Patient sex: F
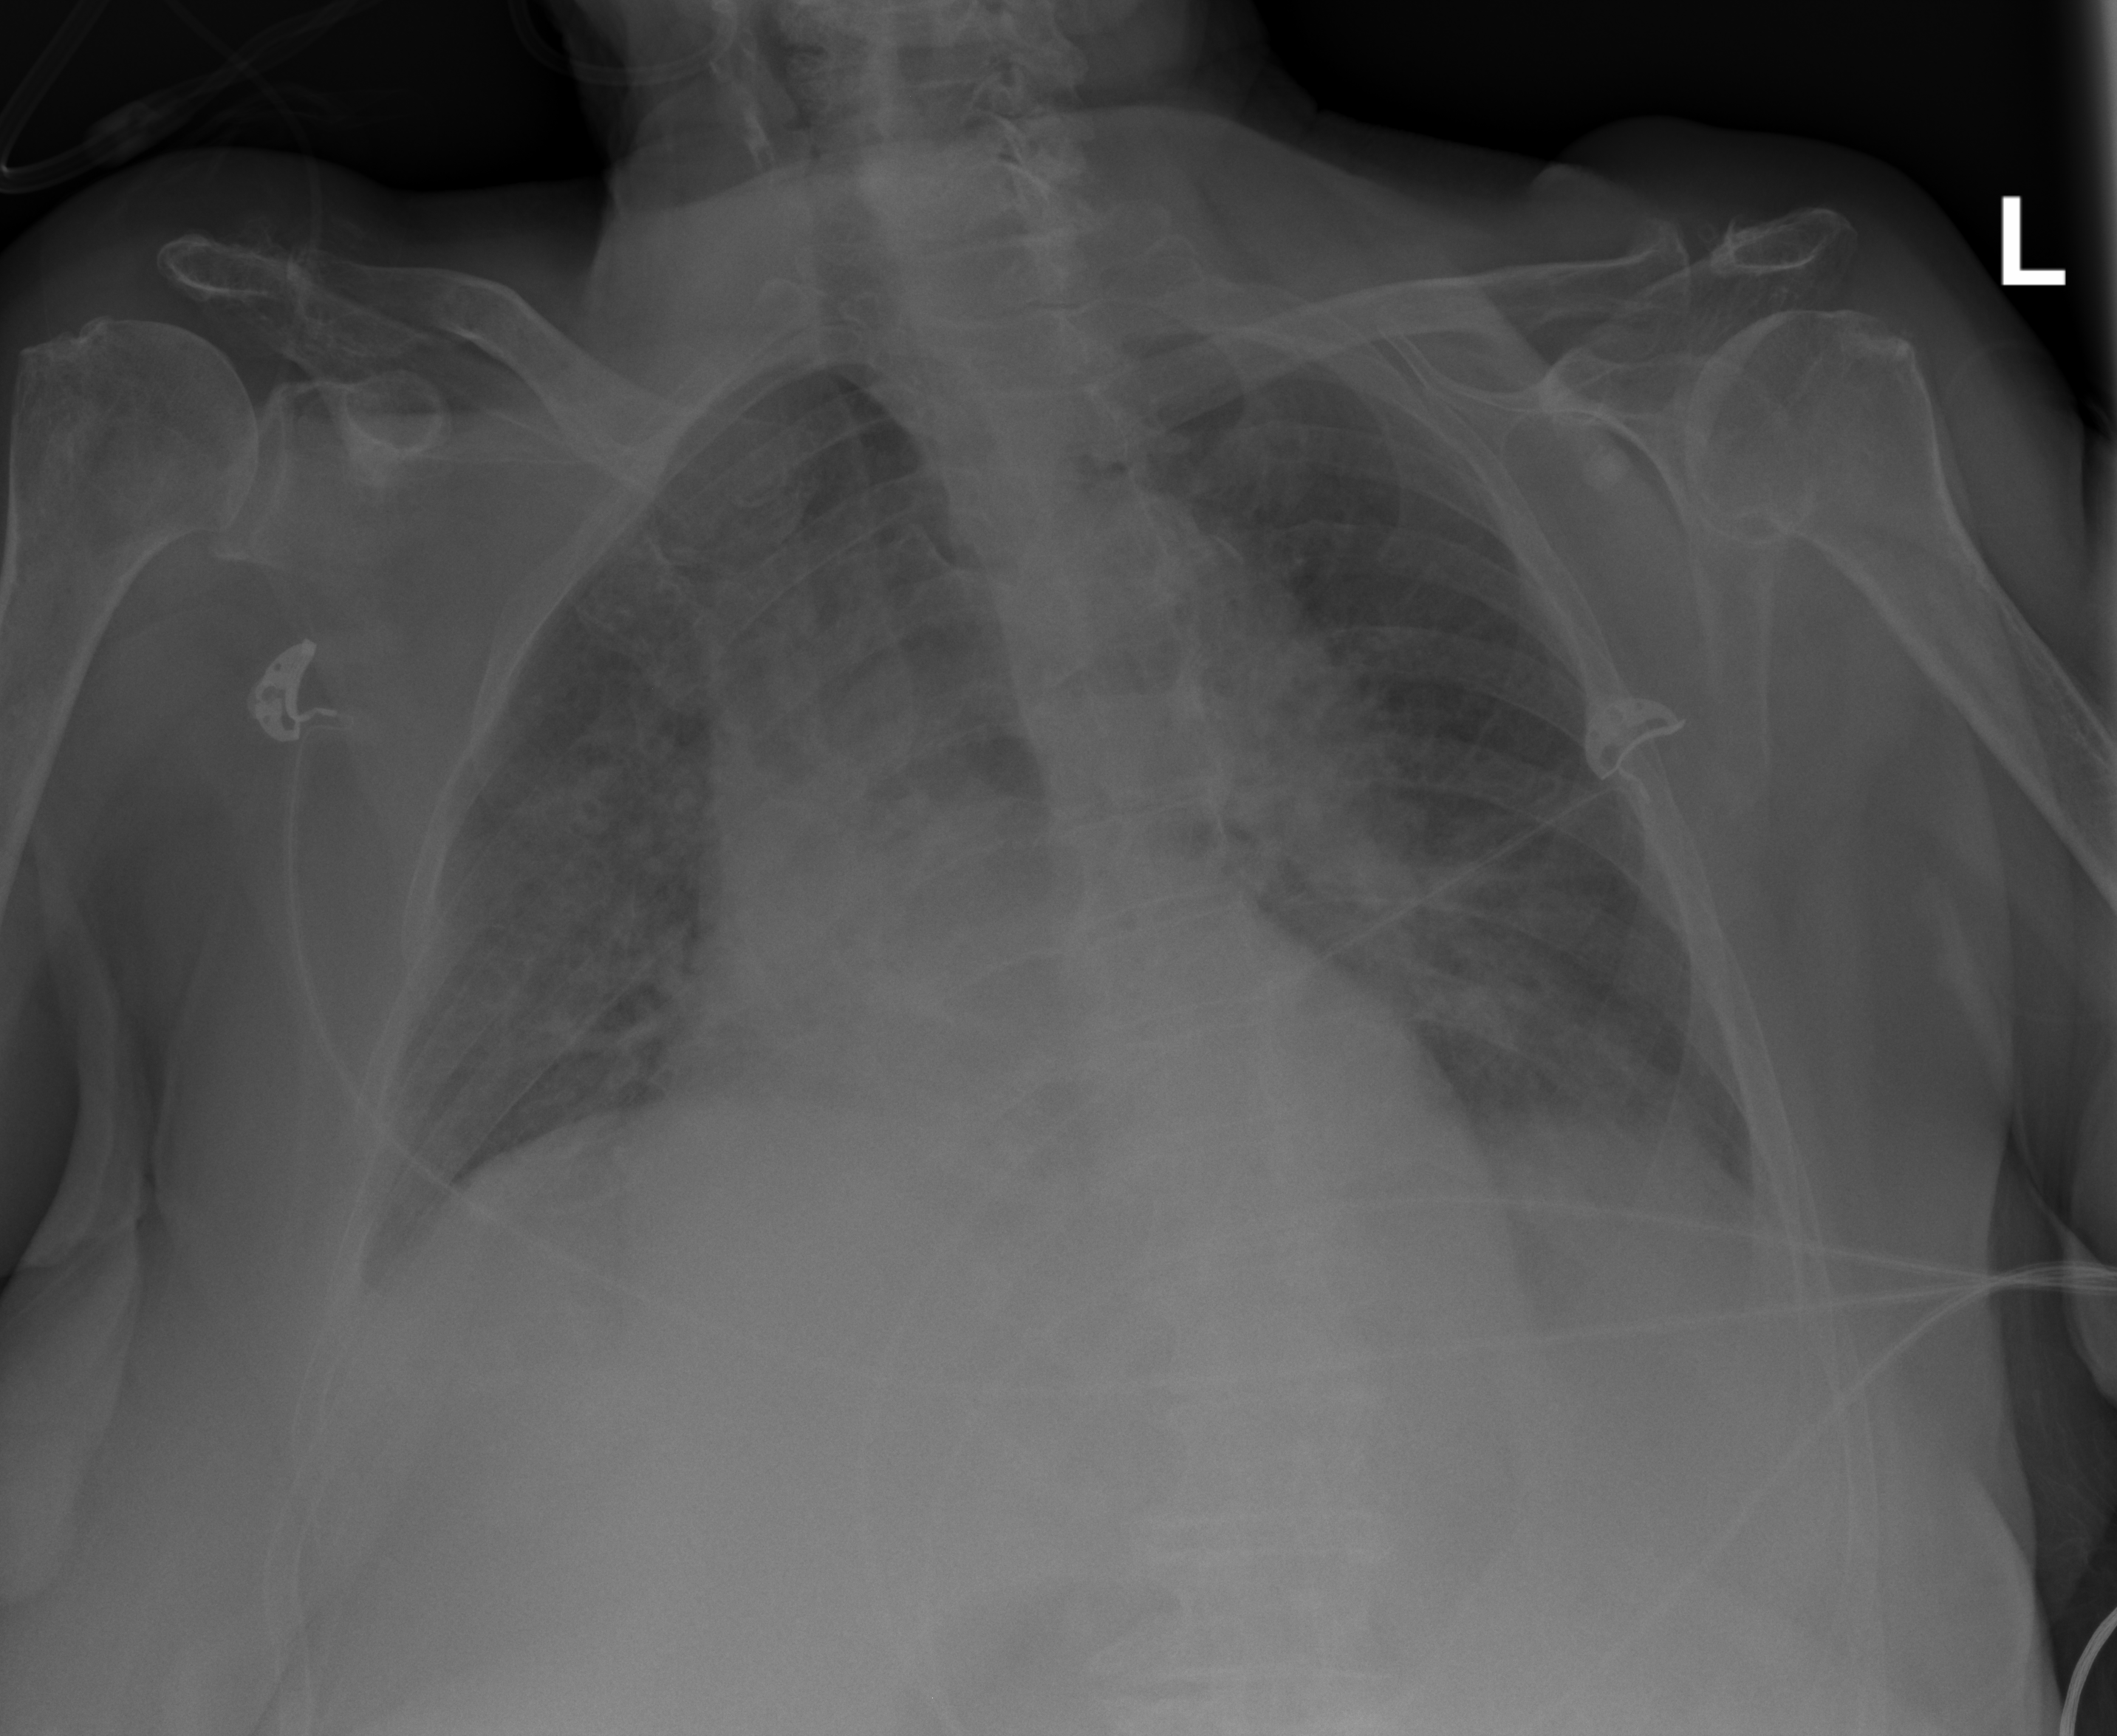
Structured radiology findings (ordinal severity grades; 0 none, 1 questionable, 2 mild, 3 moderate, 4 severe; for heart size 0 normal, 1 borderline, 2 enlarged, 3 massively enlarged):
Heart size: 2
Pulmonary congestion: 2
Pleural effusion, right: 2
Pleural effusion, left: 2
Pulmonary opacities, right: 0
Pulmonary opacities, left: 0
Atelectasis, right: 2
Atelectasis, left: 2